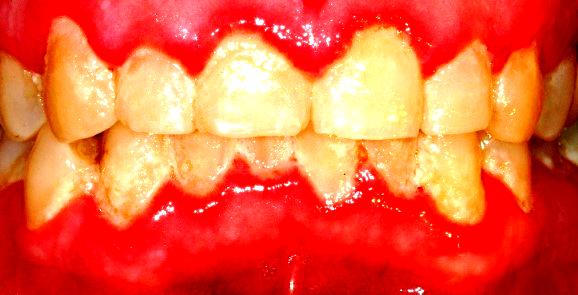
Condition: Gingivitis